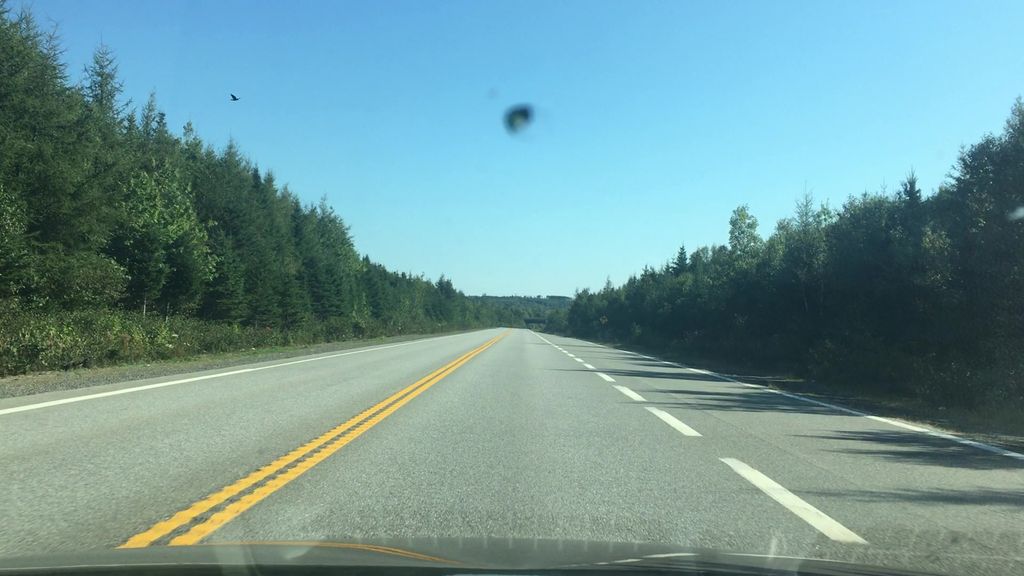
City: halifax